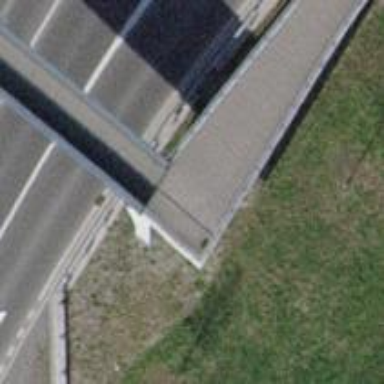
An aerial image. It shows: Footway road made of asphalt leading to bridge.